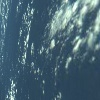
Label: water